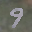
Label: 9